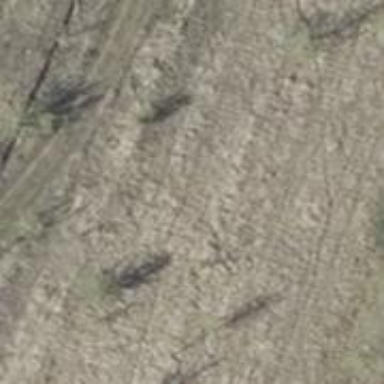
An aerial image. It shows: Abandoned railway.